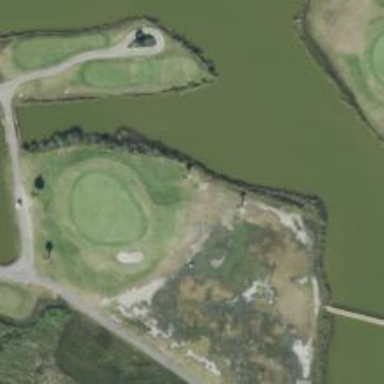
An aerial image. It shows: Picturesque scene of golf course with lateral water hazard.